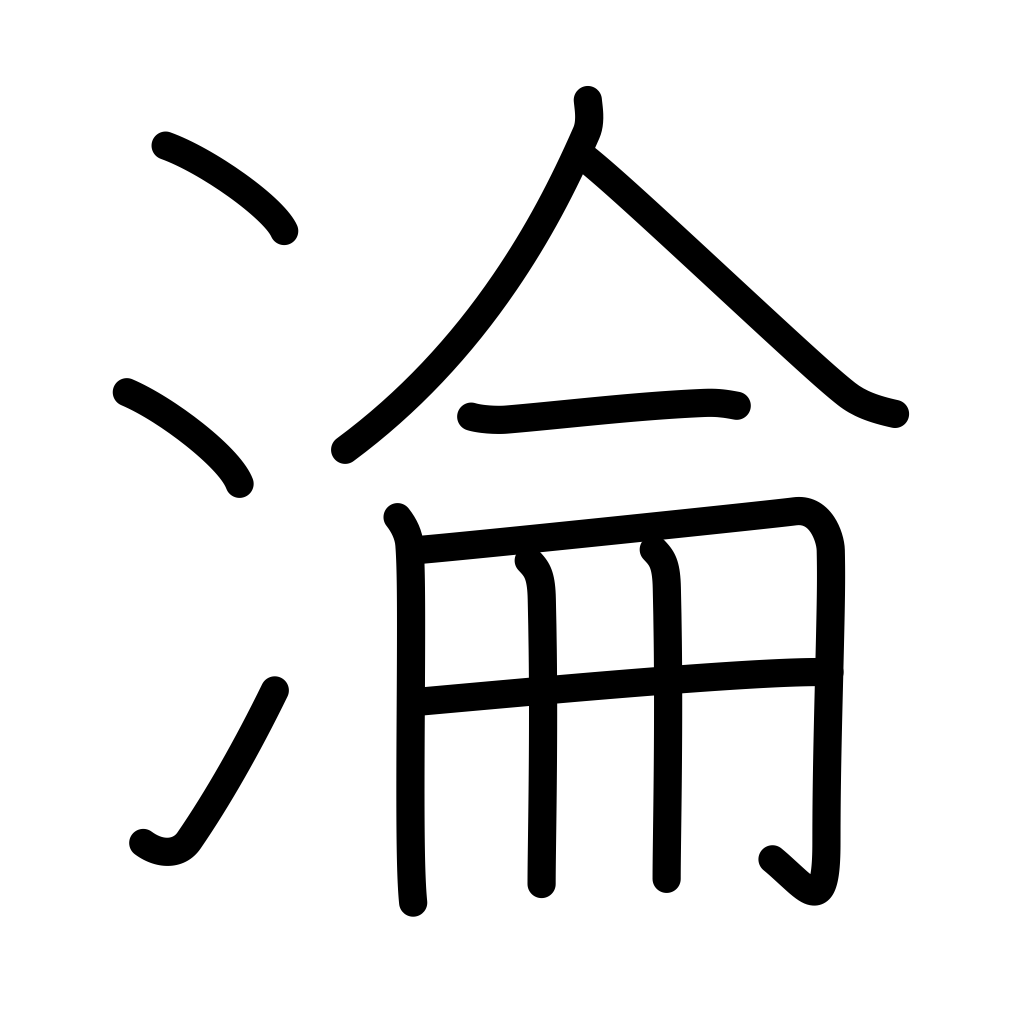
Meaning: sink, ripple